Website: home-depot
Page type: customer-info-address
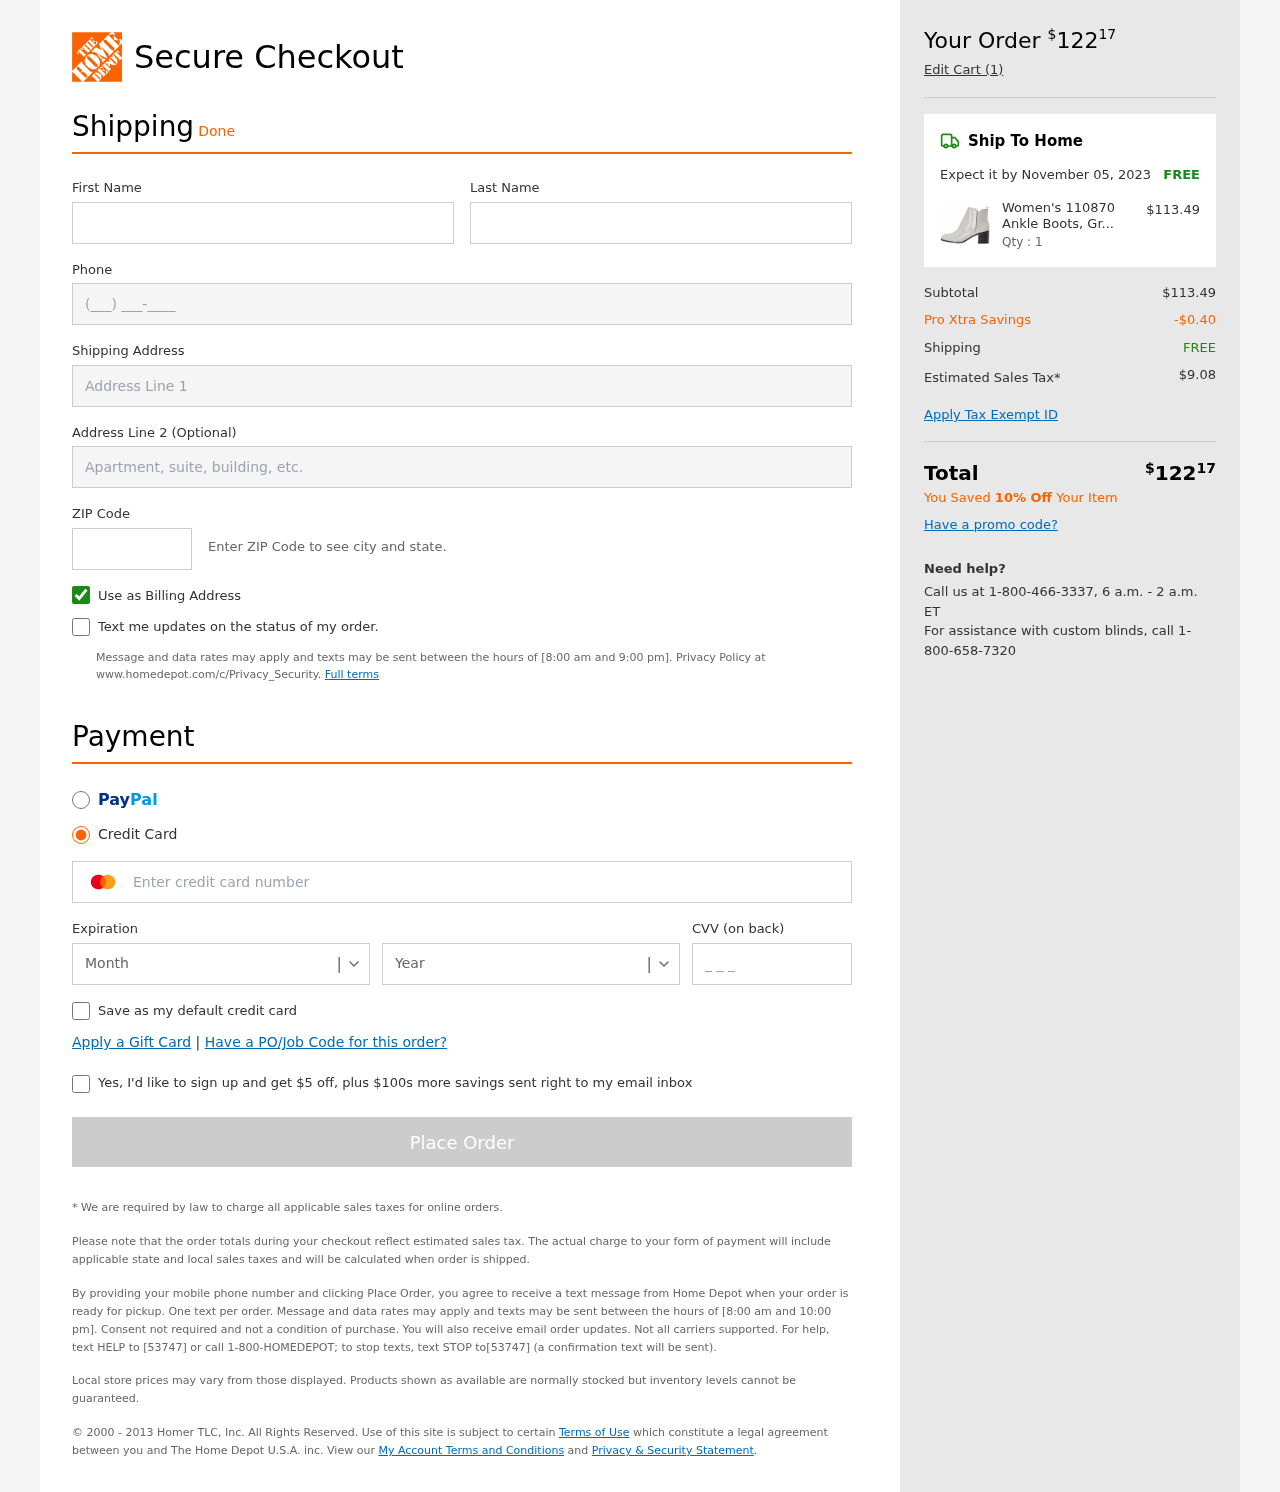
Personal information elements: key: PII_CARD_CVV
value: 231
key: PII_CARD_EXPIRY_MONTH
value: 04
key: PII_CARD_EXPIRY_YEAR
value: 26
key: PII_CARD_NUMBER
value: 2274 0408 3533 8147
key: PII_FIRSTNAME
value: Derrick
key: PII_LASTNAME
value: Dalton
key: PII_PHONE
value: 8956898787
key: PII_POSTCODE
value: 93865
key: PII_STREET
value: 352 Yvonne Falls Apt. 775
Product elements: key: PRODUCT1_NAME
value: Women's 110870 Ankle Boots, Grau Lt Grey, 8 US
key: PRODUCT1_PRICE
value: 113.49
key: PRODUCT1_QUANTITY
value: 1
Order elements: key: ORDER_TOTAL
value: $12217
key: ORDER_NUM_ITEMS
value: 1
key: ORDER_DELIVERY_DATE
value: November 05, 2023
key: ORDER_SHIPPING_COST
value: FREE
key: ORDER_SUBTOTAL
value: $113.49
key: ORDER_DISCOUNT
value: -$0.40
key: ORDER_SHIPPING_COST2
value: FREE
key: ORDER_TAX
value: $9.08
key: ORDER_TOTAL2
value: $12217
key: ORDER_SAVINGS_MESSAGE
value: You Saved 10% Off Your Item